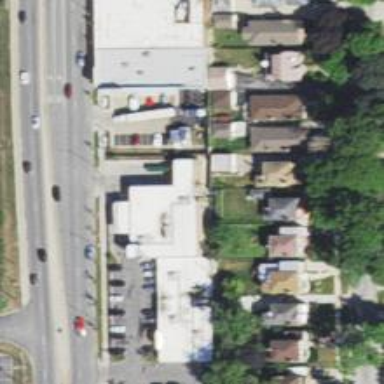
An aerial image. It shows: Retail area.